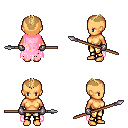
a pixel art fantasy rpg character, female body template, human, tanned skin, pink tattered cape, gold greaves, blonde short mohawk hairstyle, metal gloves, spear, four views (front, back, left, right), 2x2 character sprite sheet, small pixel art, hard edges, no anti-aliasing